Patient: sex M, age 55
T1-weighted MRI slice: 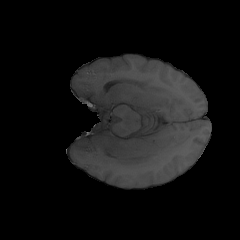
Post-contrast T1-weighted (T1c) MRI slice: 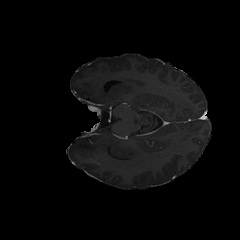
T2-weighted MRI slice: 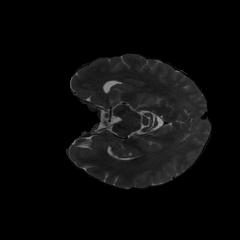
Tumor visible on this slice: no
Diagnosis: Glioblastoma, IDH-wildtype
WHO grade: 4